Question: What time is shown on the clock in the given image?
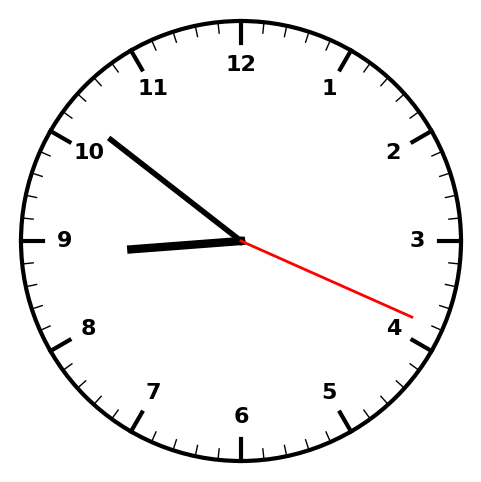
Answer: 08:51:19